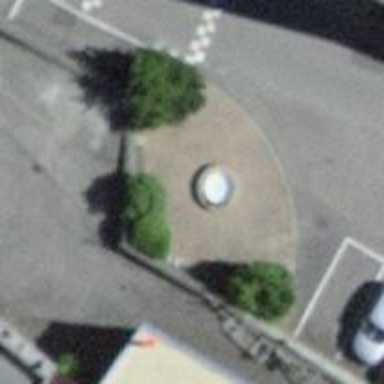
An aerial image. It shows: Beautiful fountain.